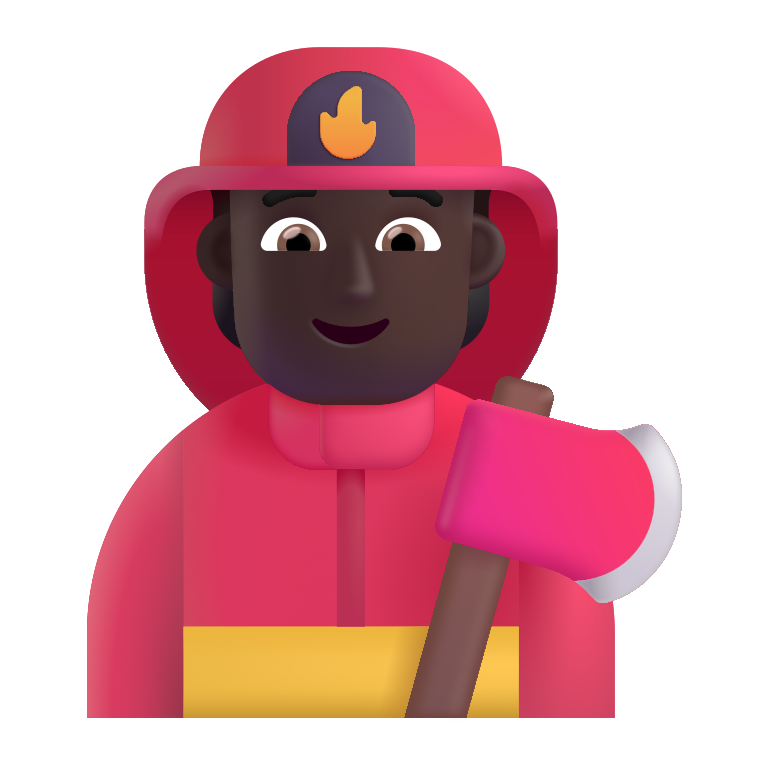
firefighter color dark